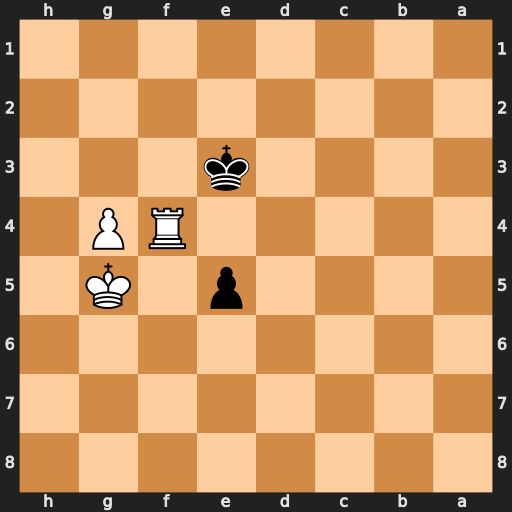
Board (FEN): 8/8/8/4p1K1/5RP1/4k3/8/8
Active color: b
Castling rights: -
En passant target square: -
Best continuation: exf4 Kh6 f3 g5 f2 g6 f1=Q